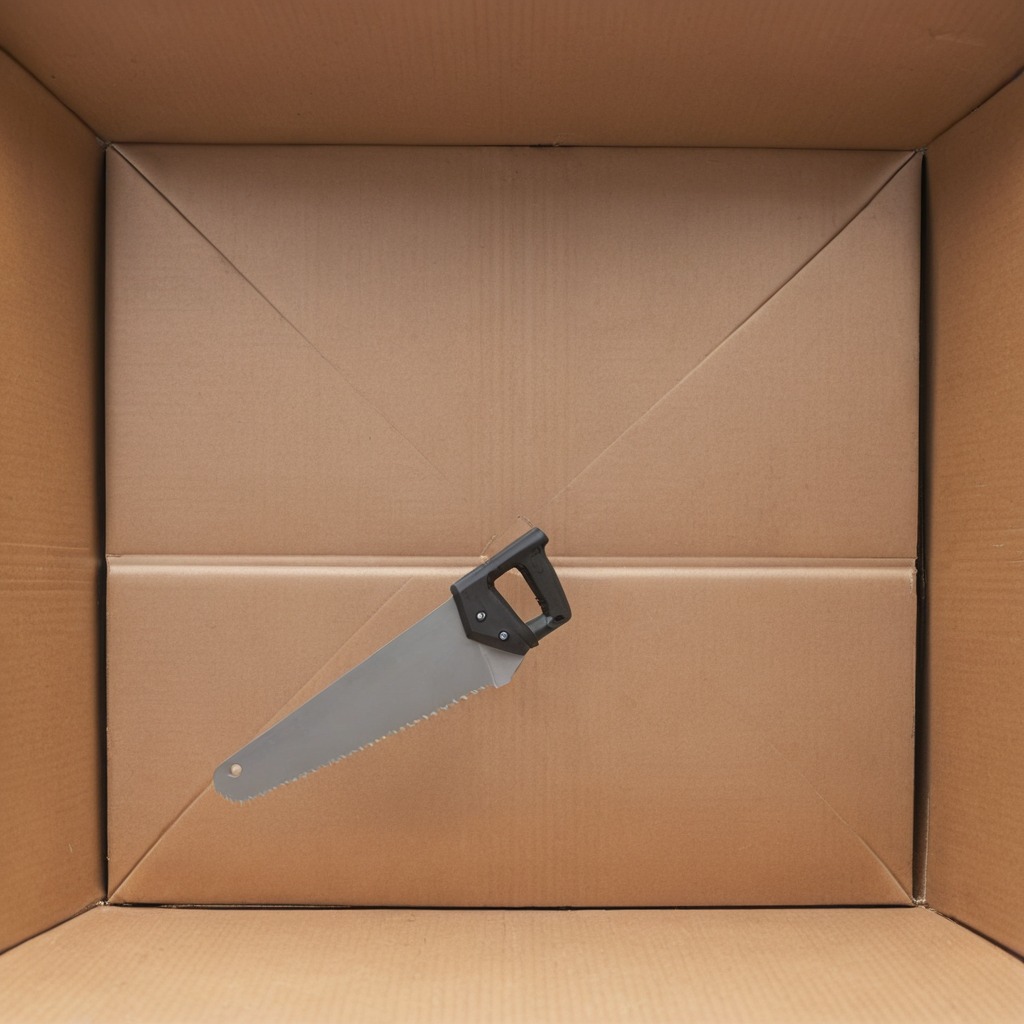
A metal saw is lying on the cardboard box surface in an outdoor workshop.